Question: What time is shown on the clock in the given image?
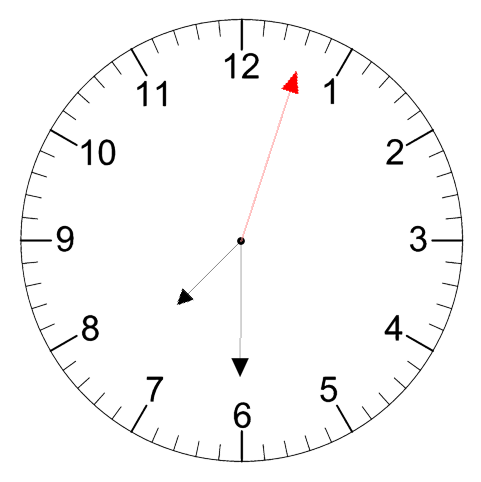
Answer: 07:30:03